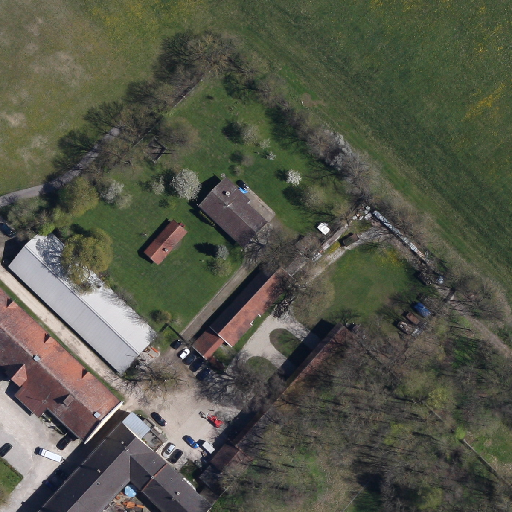
Referring expression: car in the parking area